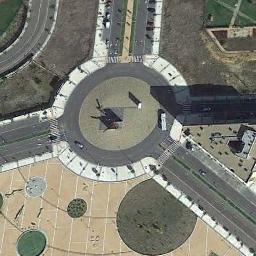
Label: roundabout